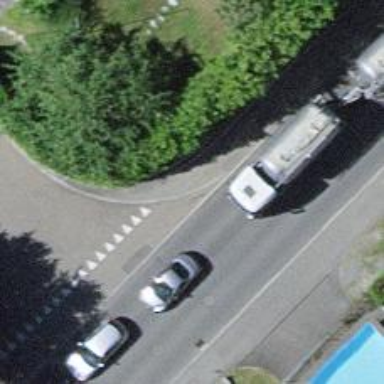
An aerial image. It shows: Kerb serving as barrier.